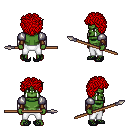
a pixel art fantasy rpg character, male body template, orc, green skin, steel arm armor, white pants, red curly afro hairstyle, cloth bracers, ghillies, spear, four views (front, back, left, right), 2x2 character sprite sheet, small pixel art, hard edges, no anti-aliasing